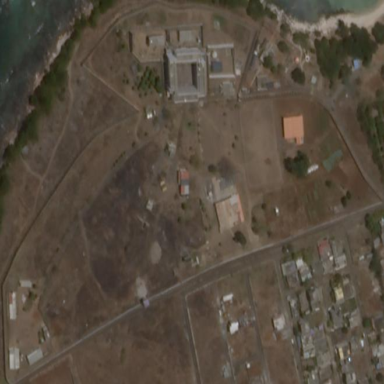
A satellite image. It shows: Prison with wall around it.